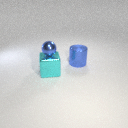
large cyan metal cube in front of large blue metal cylinder